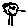
Label: star